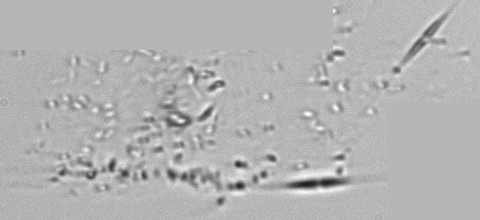
Label: Phaeocystis_debris